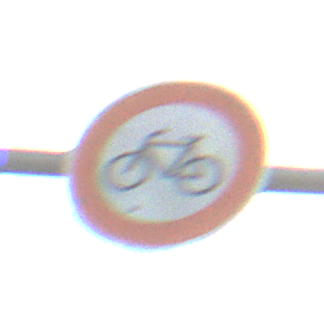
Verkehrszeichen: VerbotRadverkehr
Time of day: SunriseSunset
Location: Outdoor (RoadRail)
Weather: PartlyCloudy
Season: NotSpecified
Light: Natural